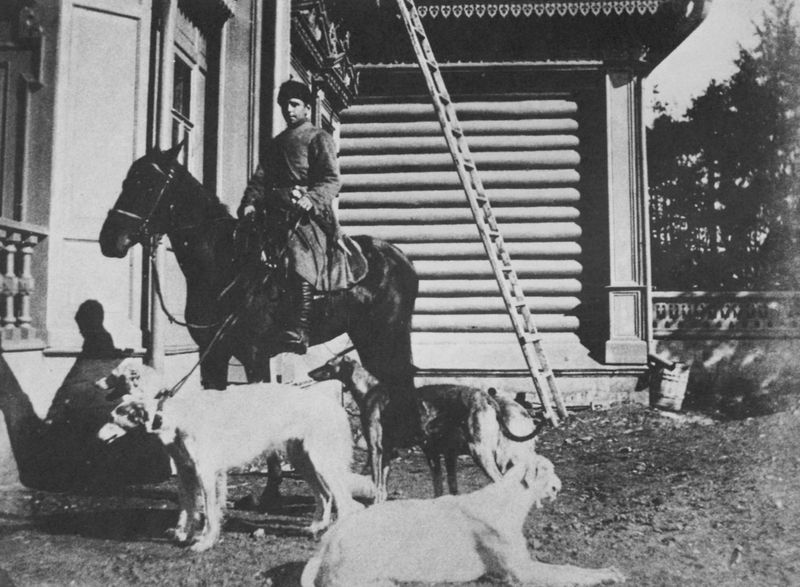
Titel: Jagd mit Borzoj-Hunden
Künstler: Russischer Photograph
Schlagwörter: dunkel, schatten, weiß, bäume, sitzen, fenster, grau, hut, licht, pfeiler, schwarz, gebäude, gras, haus, hund, hunde, park, schloss, tiere, wiese, haube, kappe, mütze, wand, leinen, sockel, herr, hände, erde, brüstung, boden, mantel, england, ohren, pferd, reiter, garten, beine, rappe, sattel, schwanz, steigbügel, zaumzeug, zügel, balkon, sommer, liegen, halsband, leine, russland, mauer, hof, pilaster, leiter, geländer, bauer, foto, fotografie, photographie, veranda, hauswand, sprossen, balustrade, militär, soldat, stiefel, jagd, tracht, jäger, gewehr, windhund, stall, jagdhunde, fellmütze, pelzmütze, russe, eimer, rute, ziege, aufnahme, holzhaus, jagen, tradition, blockhaus, dachrinne, russisch, balluster, hundeführer, reitstiefel, hussar, saumzeug, kosacke, gwehr, haslband, sprossem, suchhunde, vorereitung, zühel